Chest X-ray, AP view. Patient: 47 years old, sex F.
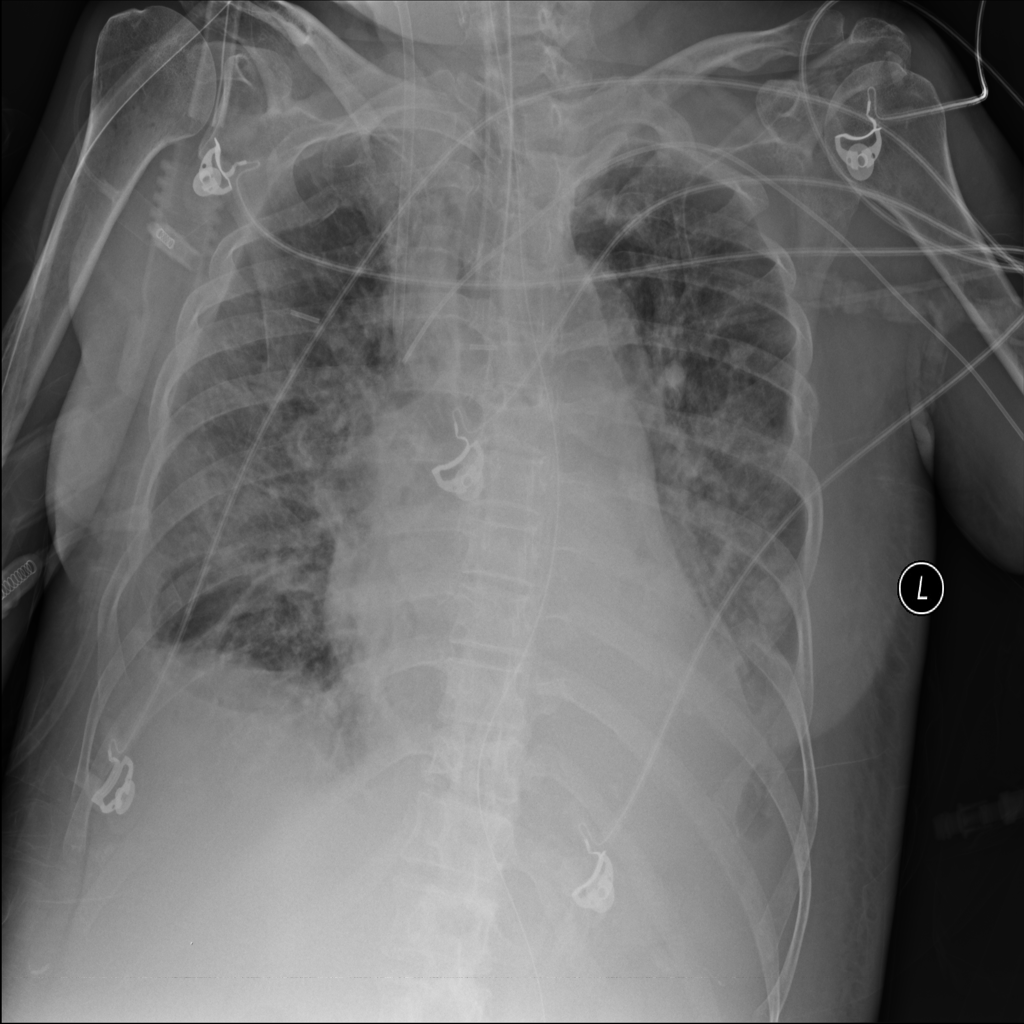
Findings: No Finding